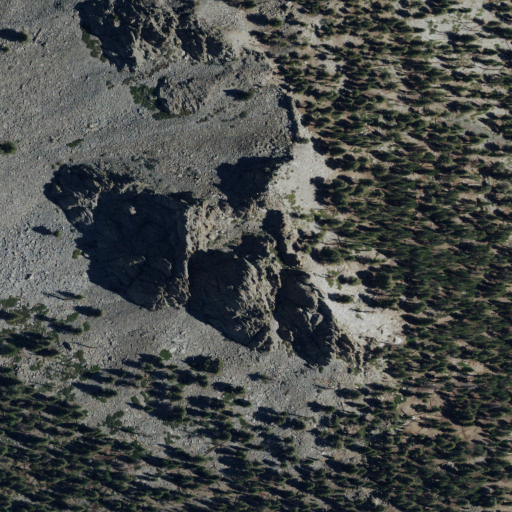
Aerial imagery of cliff(s) in California named Window Cliffs containing shrub, evergreen forest, barren land, and grassland